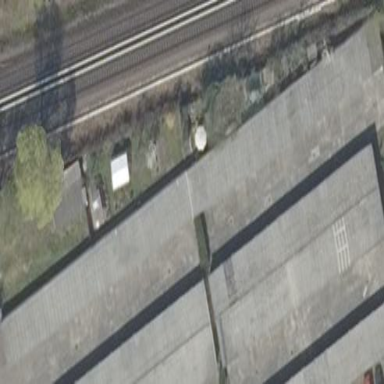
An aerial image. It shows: Group of garages.